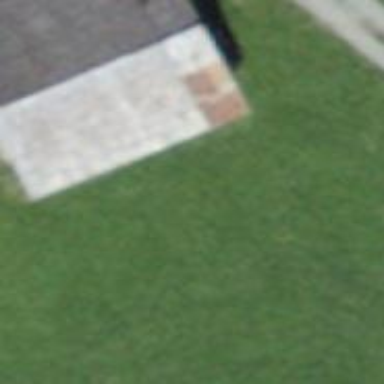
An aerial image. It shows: Rural barn.